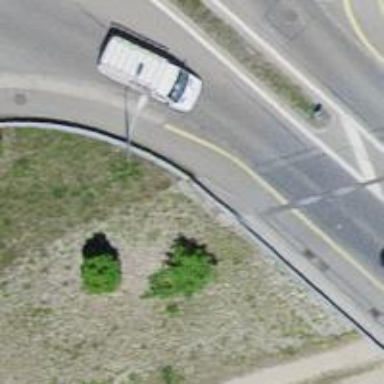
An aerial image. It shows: Guard rail as barrier.